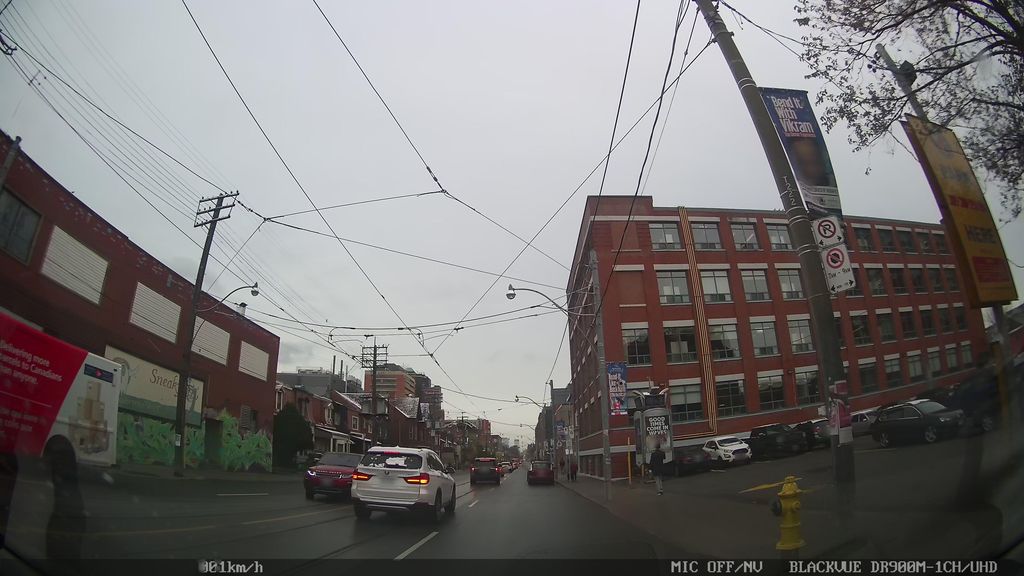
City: toronto